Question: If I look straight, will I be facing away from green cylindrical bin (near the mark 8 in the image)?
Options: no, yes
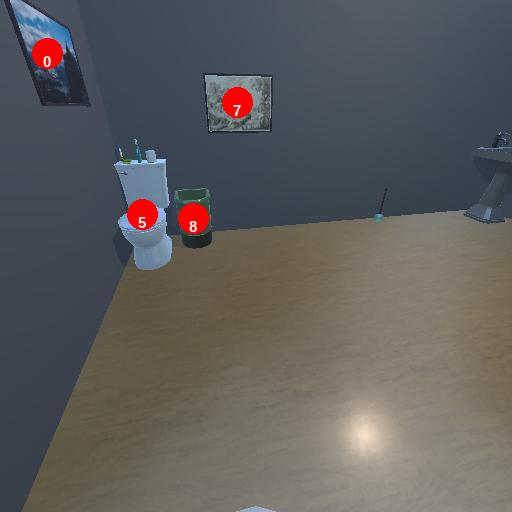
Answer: no